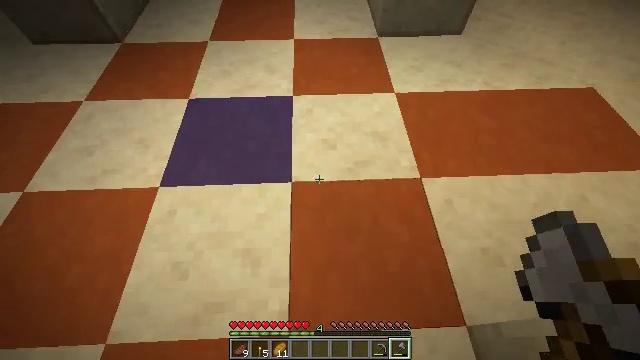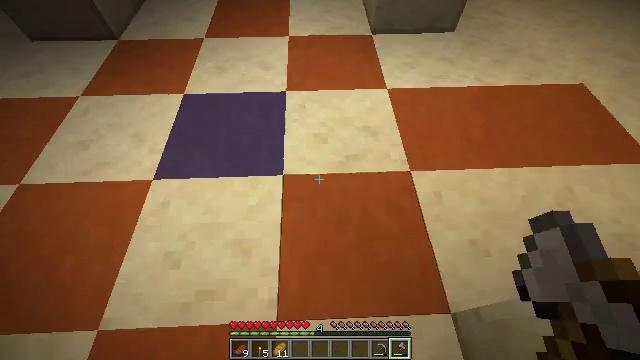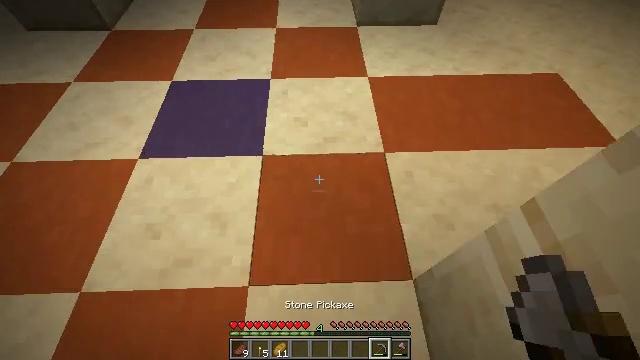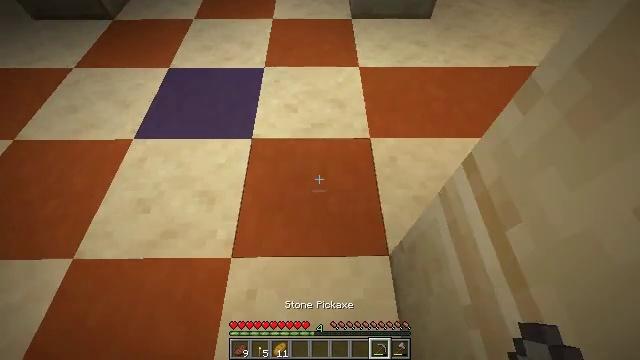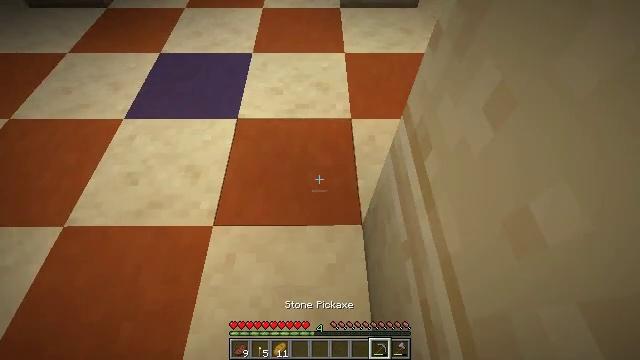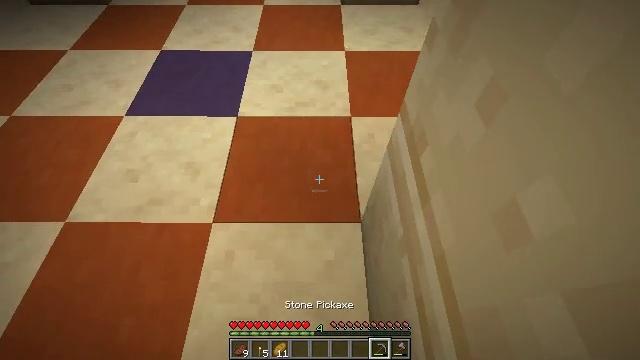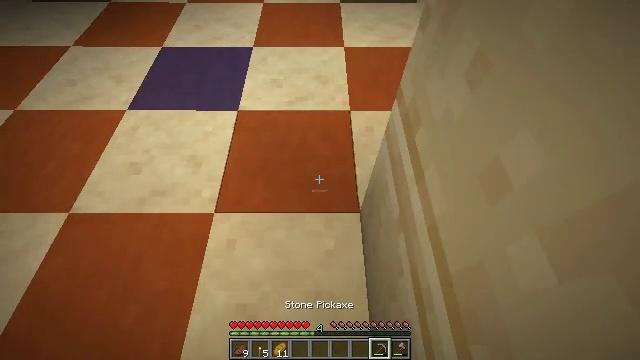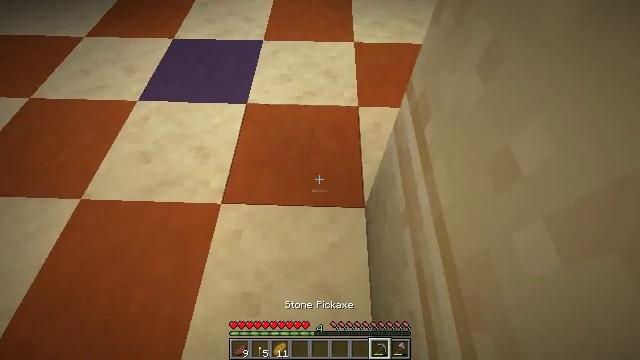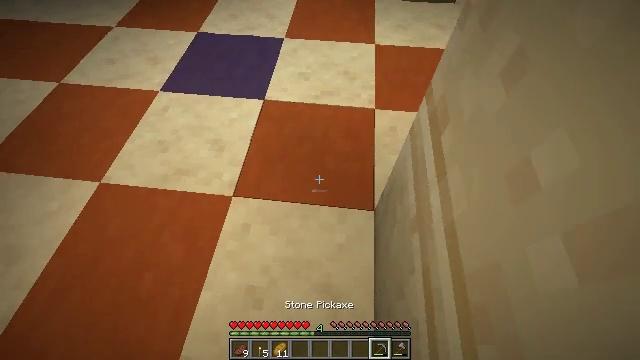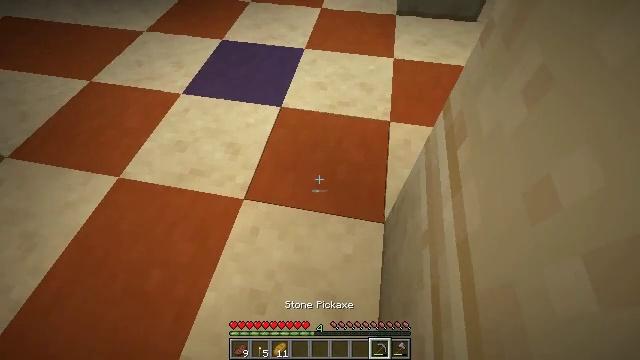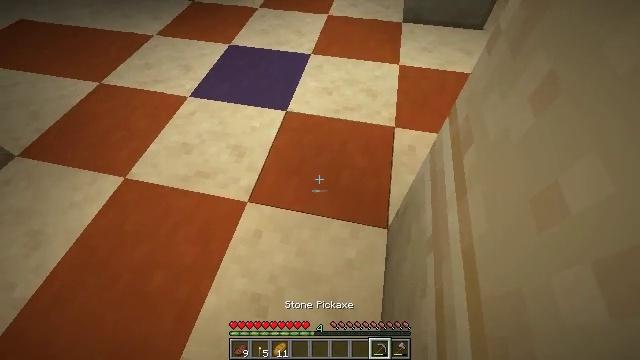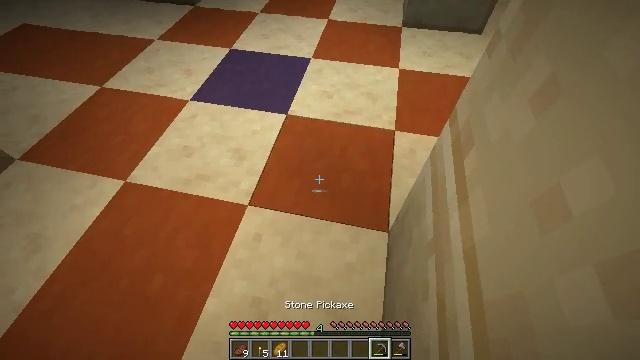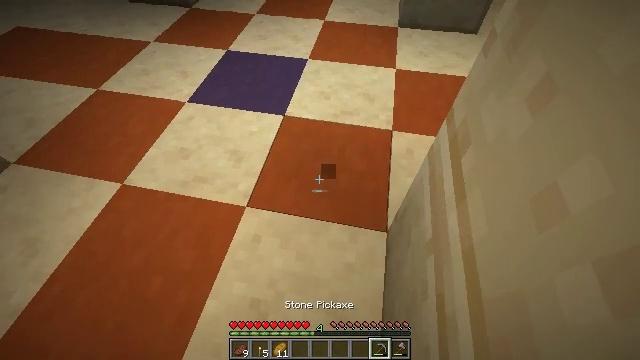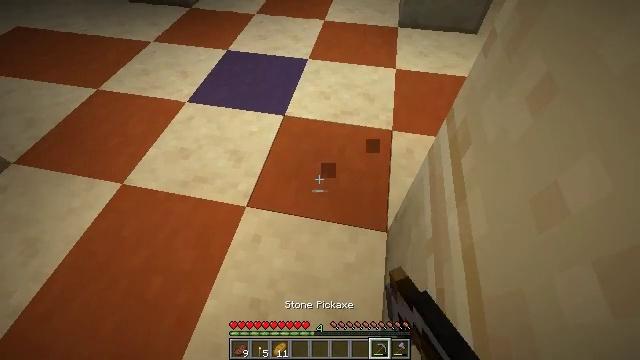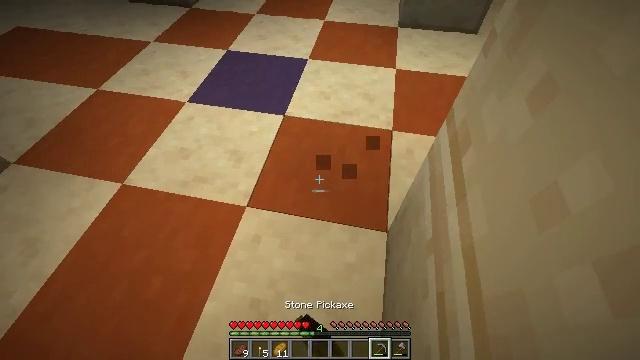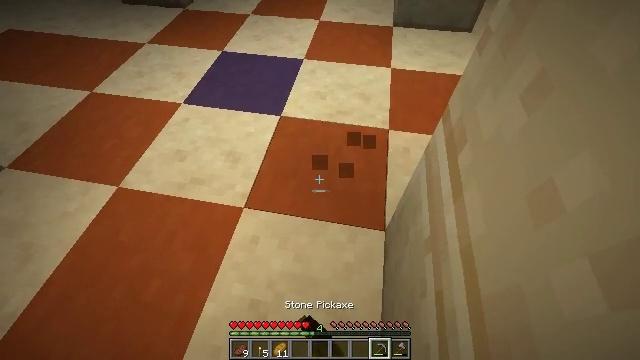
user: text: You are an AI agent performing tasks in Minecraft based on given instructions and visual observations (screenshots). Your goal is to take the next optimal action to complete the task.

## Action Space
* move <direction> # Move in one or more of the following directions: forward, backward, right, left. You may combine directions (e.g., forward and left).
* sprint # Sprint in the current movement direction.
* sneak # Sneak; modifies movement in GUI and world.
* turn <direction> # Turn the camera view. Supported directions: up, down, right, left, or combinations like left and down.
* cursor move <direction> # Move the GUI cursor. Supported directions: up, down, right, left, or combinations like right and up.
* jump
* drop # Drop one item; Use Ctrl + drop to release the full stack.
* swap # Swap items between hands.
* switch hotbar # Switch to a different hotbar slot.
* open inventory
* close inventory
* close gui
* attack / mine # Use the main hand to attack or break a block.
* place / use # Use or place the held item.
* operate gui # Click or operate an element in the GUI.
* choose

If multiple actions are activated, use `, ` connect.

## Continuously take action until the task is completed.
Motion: motion action
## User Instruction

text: Break the orange terracotta for materials.
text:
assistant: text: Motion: move back and move right
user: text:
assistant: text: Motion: move back and move right
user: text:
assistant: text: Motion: move back and move right, turn left
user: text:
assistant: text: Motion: no_op
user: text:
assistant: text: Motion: no_op
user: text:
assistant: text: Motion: no_op
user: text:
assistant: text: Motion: turn left
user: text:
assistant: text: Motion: turn left
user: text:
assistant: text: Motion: turn left and up
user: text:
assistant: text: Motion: turn left and up
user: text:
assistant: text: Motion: no_op
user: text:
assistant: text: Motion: attack / mine
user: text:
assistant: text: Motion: attack / mine
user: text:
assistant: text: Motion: attack / mine
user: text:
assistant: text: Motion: turn right, attack / mine
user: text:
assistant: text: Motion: attack / mine
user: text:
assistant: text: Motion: attack / mine
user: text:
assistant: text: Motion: attack / mine
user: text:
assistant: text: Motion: attack / mine
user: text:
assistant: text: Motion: attack / mine
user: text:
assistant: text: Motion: attack / mine
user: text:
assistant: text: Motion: attack / mine
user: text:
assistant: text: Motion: attack / mine
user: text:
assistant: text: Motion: attack / mine
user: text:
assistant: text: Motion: attack / mine
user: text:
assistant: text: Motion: attack / mine
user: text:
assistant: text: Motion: attack / mine
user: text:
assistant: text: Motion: attack / mine
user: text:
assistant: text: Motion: attack / mine
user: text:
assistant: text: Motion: attack / mine